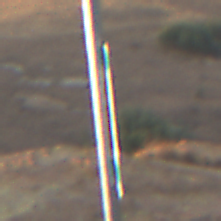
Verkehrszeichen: Informationsstelle
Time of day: SunriseSunset
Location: Outdoor (Nature)
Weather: PartlyCloudy
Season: NotSpecified
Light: Natural